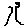
Label: tree